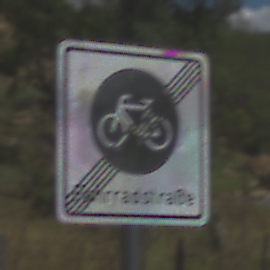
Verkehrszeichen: EndeFahrradstrasse
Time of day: Midday
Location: Outdoor (Nature)
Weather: PartlyCloudy
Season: Autumn
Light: Natural